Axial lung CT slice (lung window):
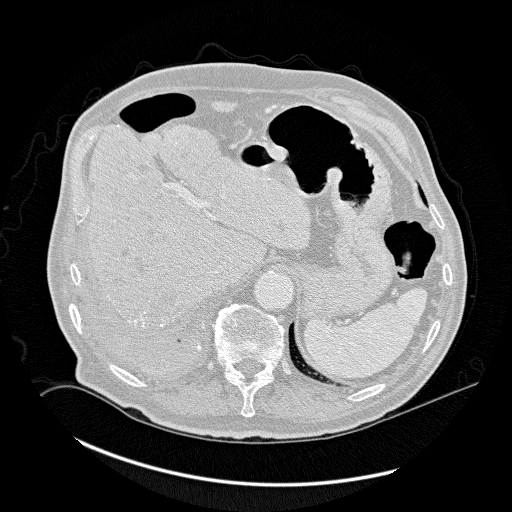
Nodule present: no